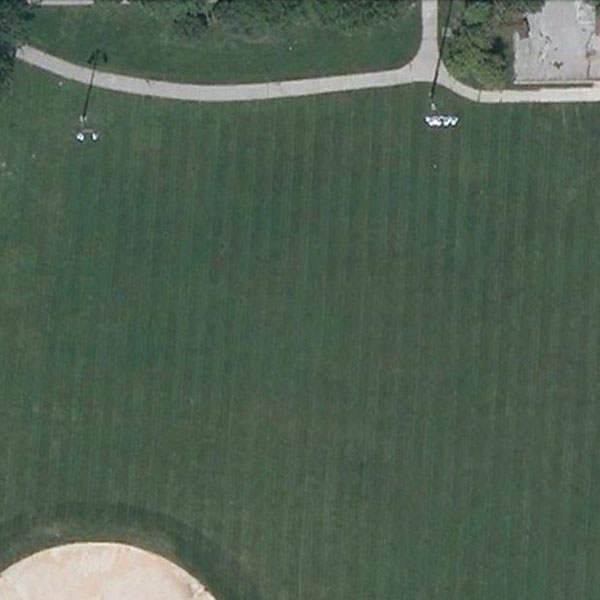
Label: Meadow